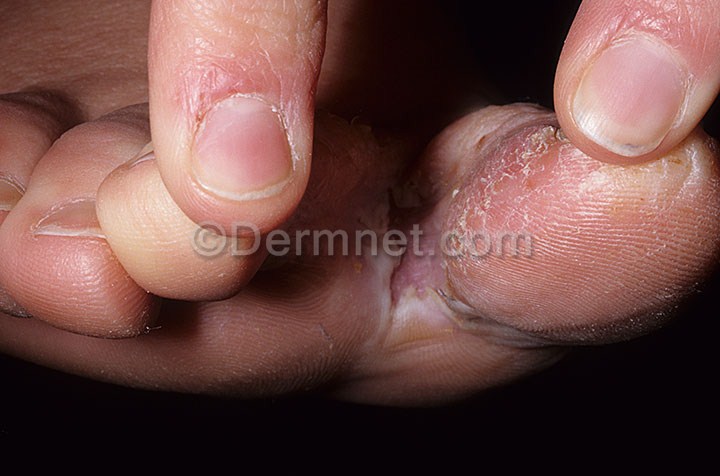
Disease: Tinea Ringworm Candidiasis and other Fungal Infections